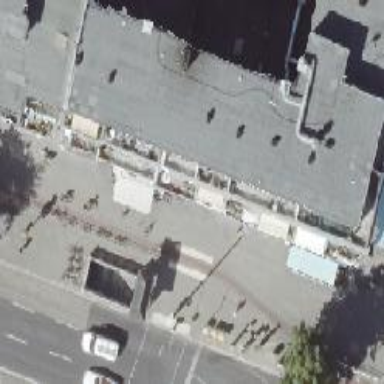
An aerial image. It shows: Greengrocer shop.